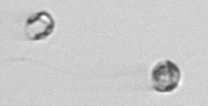
Label: Thalassiosira_sp_aff_mala